Field crop: maize
Growth stage: 2
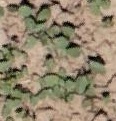
Species: convolvulus